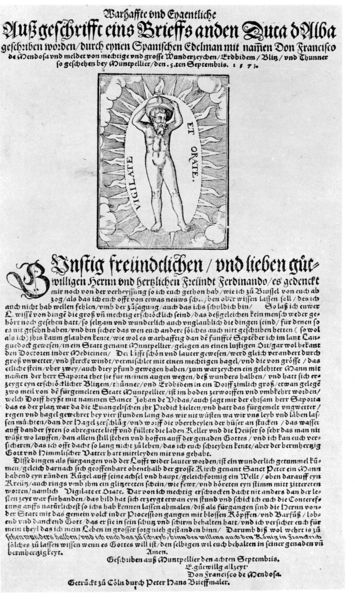
Titel: Warhaffte und Eygentliche Außgeschrifft eins Brieffs
Standort: Zürich.
Institution: Wickiana
Schlagwörter: akt, feuer, himmel, kopf, mann, nackt, weiß, wolken, grau, mitte, schwarz, zeichnung, wolke, bart, arme, bibel, geschichte, halten, mensch, rahmen, stehen, bild, sonne, stehend, blatt, frontal, oval, beine, schrift, papier, grafik, graphik, lesen, verzierung, deutsch, buch, flammen, strahlen, druck, schraffur, radierung, stich, titel, seite, illustration, schwarzweiß, text, zeitschrift, zeitung, buchstaben, überschrift, buchdruck, buchseite, brief, freundlich, ornamentik, kupferstich, gloriole, nackter mann, zungen, flugblatt, altdeutsch, handschrift, beschreibung, latein, lateinisch, kapitälchen, nachricht, mandorla, lieb, buchmalerei, atlas, majuskel, alba, seit, bibelseite, b, einleitung, flammenkranz, schrrfit, vigilate